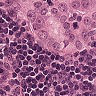
Metastatic tissue present: yes